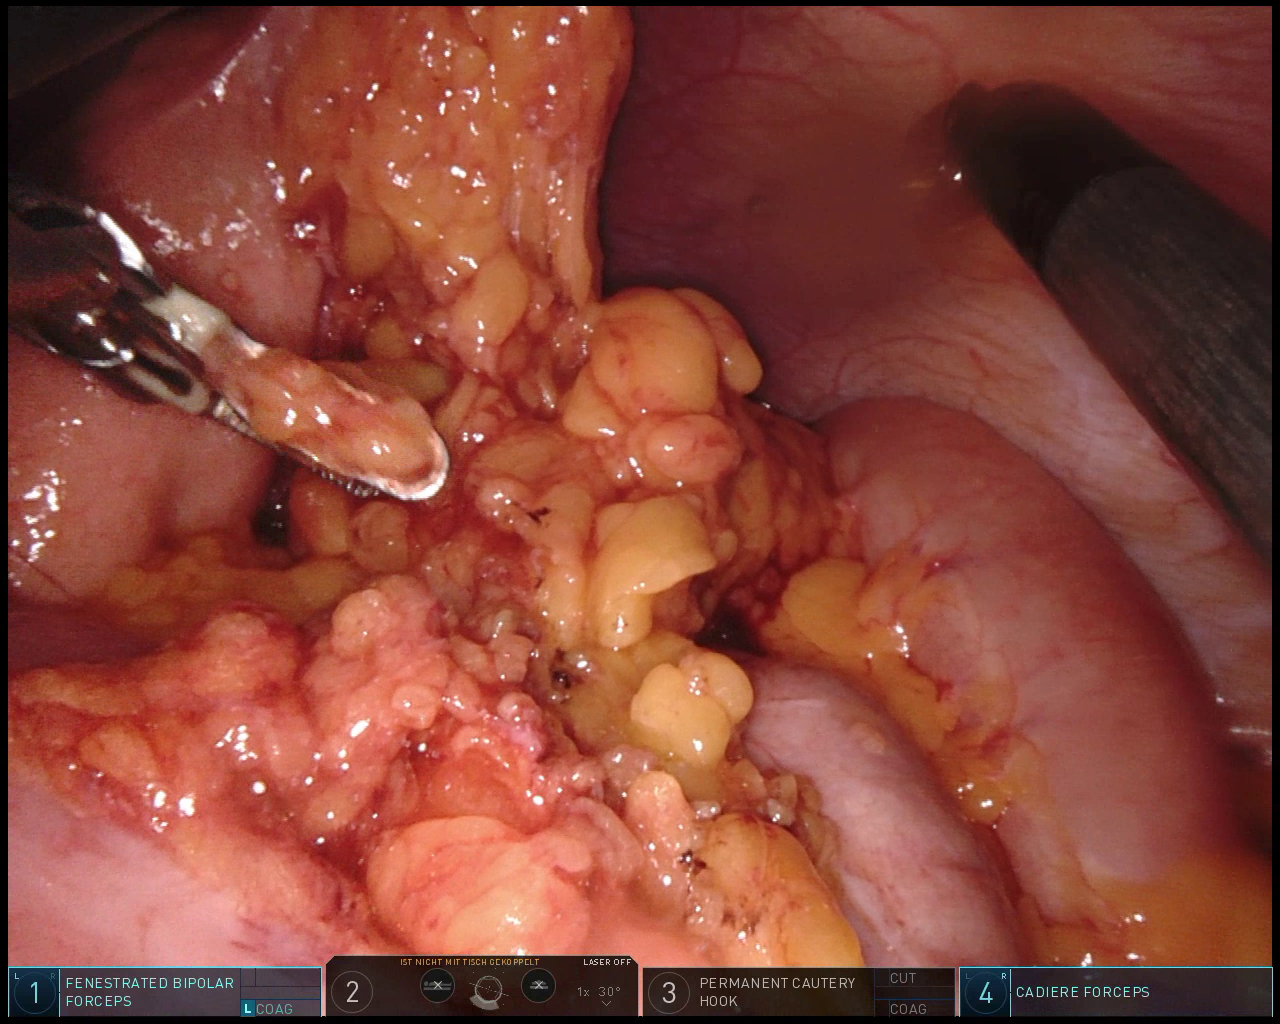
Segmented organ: stomach
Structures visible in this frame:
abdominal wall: yes
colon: yes
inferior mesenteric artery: no
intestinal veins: no
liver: no
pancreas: no
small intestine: no
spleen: no
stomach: yes
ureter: no
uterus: no
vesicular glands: no